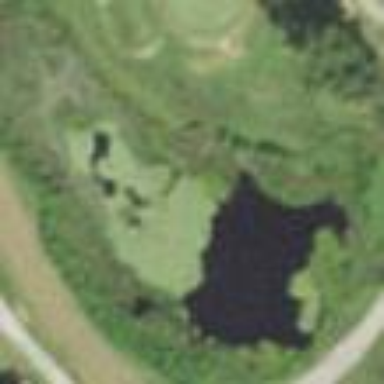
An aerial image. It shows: Water hazard on golf course. The hazard is natural water feature.